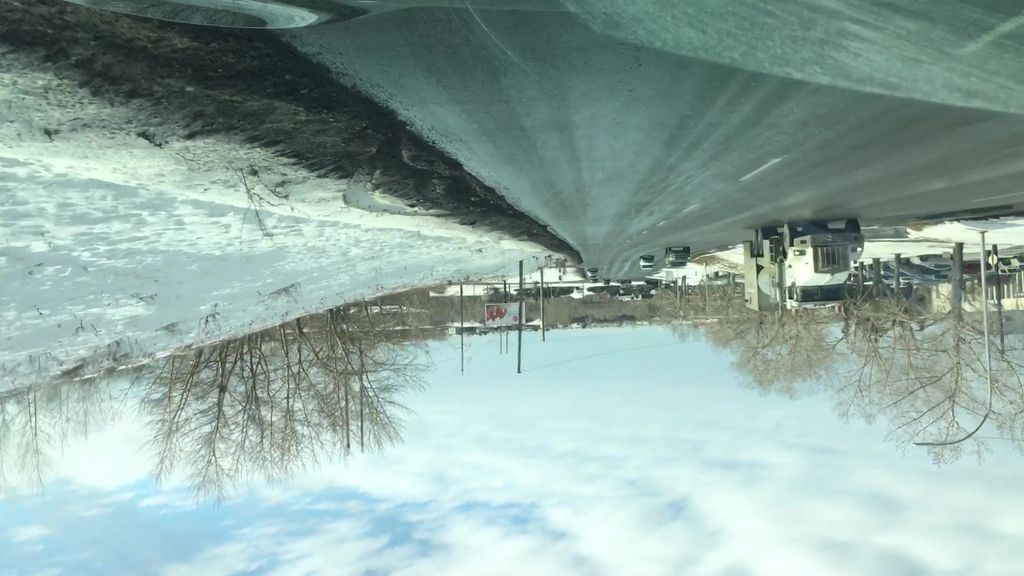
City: calgary